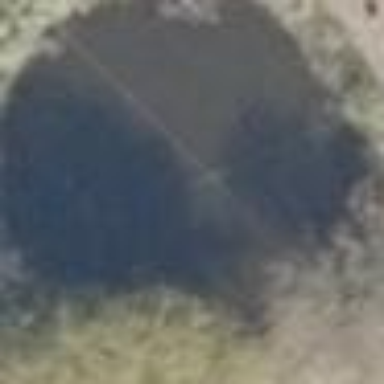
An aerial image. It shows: Pond with natural water.